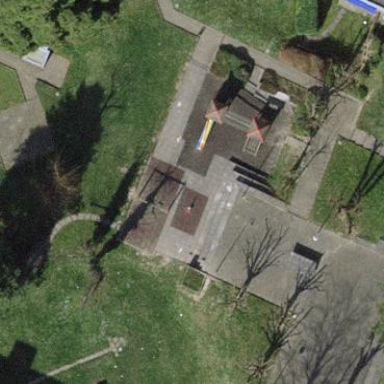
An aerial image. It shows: Playground area for leisure activities on the land.